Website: lowes
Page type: billing-address
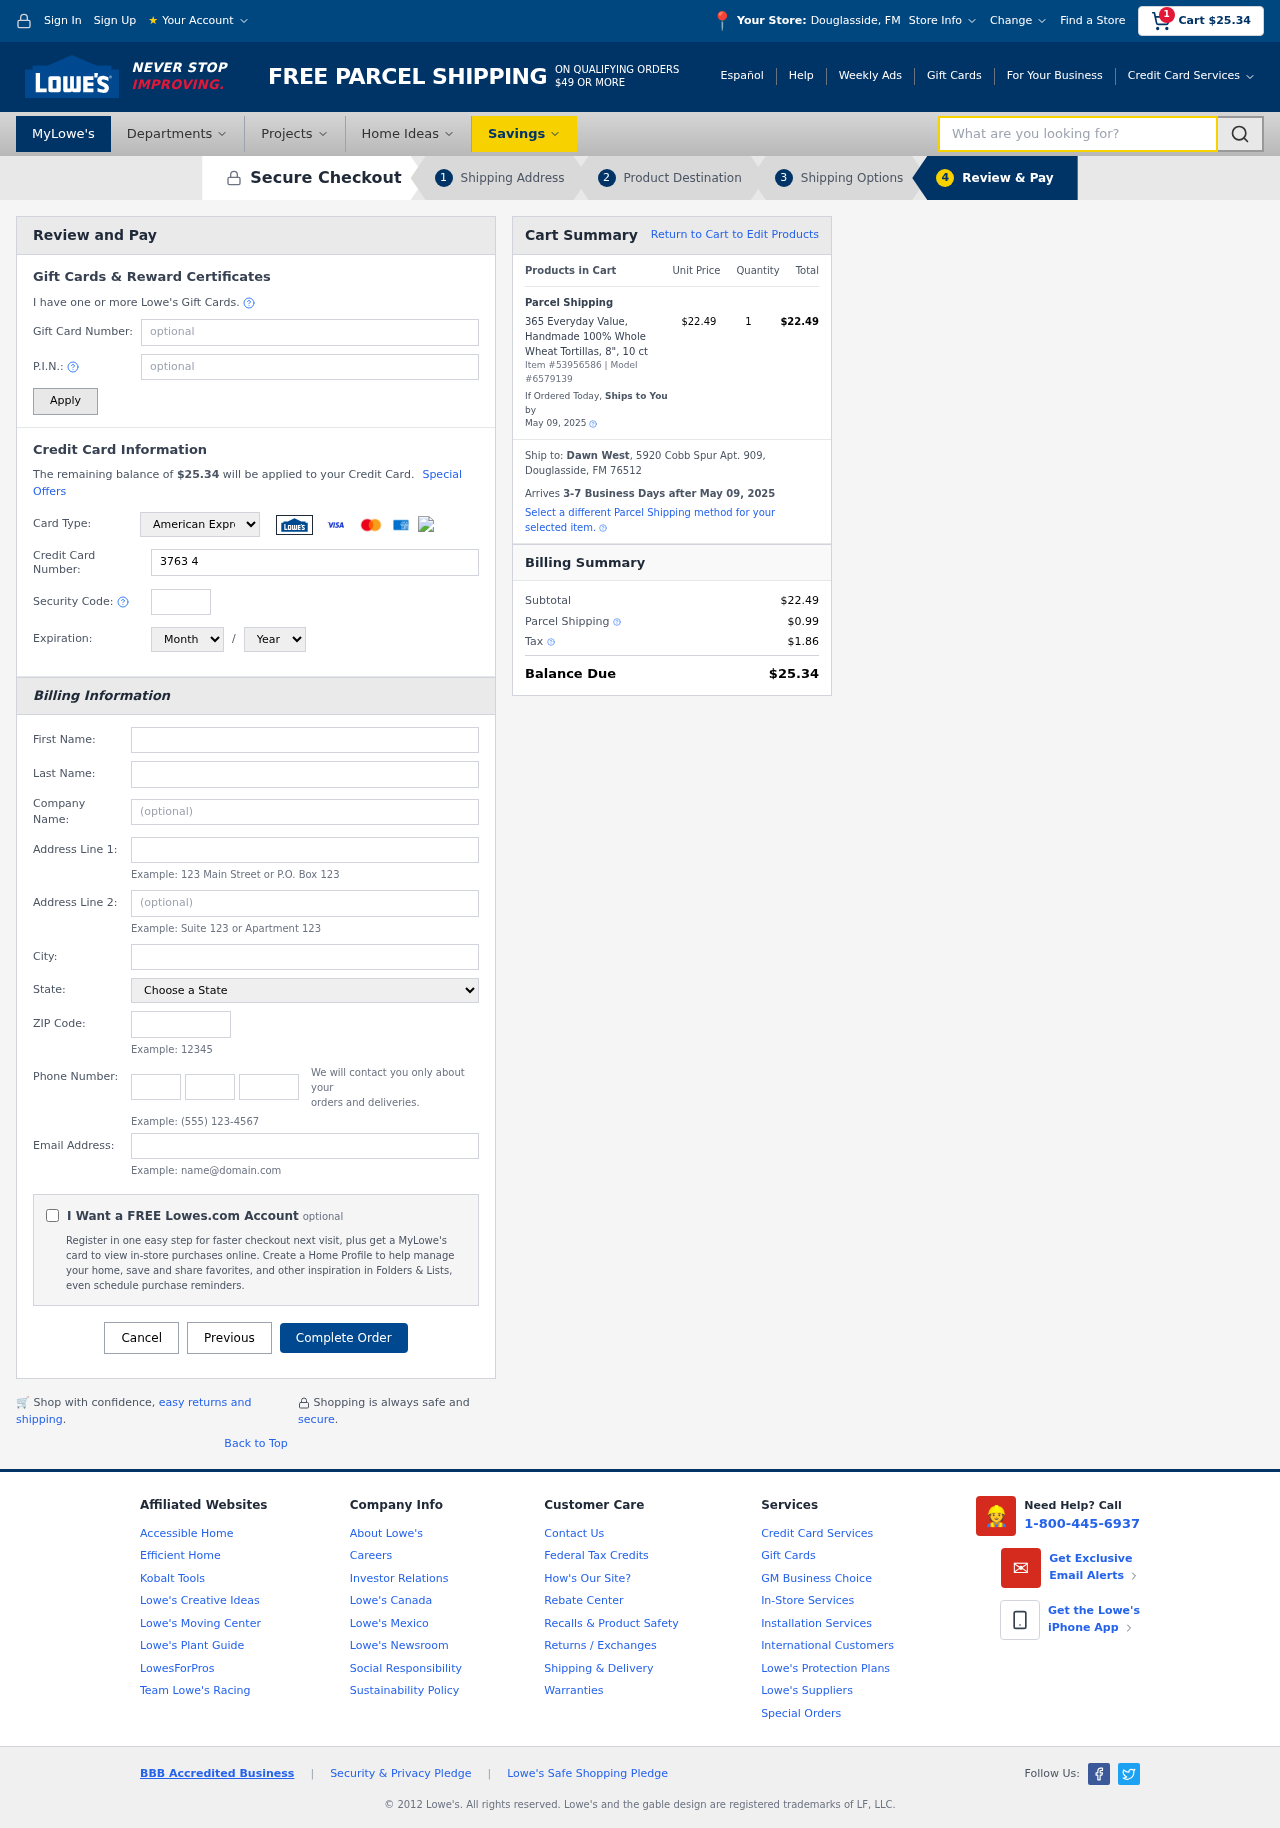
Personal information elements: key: PII_CARD_CVV
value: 0787
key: PII_CARD_EXPIRY_MONTH
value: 08
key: PII_CARD_EXPIRY_YEAR
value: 28
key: PII_CARD_NUMBER
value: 3763 4087 5344 406
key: PII_CARD_TYPE
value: American Express
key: PII_CITY
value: Douglasside
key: PII_CITY_STATE
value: Douglasside, FM
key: PII_COMPANY
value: Sanchez, Bowman and Henry
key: PII_EMAIL
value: dawnwest@yahoo.com
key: PII_FIRSTNAME
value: Dawn
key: PII_FULLNAME
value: Dawn West
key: PII_LASTNAME
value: West
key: PII_PHONE_AREA
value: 655
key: PII_PHONE_PREFIX
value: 877
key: PII_PHONE_SUFFIX
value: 4528
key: PII_POSTCODE
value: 76512
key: PII_STATE
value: FM
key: PII_STREET
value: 5920 Cobb Spur Apt. 909
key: PII_CITY_STATE_ZIP
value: Douglasside, FM 76512
Product elements: key: PRODUCT1_NAME
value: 365 Everyday Value, Handmade 100% Whole Wheat Tortillas, 8", 10 ct
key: PRODUCT1_PRICE
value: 22.49
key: PRODUCT1_QUANTITY
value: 1
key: PRODUCT_ITEM_NUMBER
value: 53956586
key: PRODUCT_MODEL_NUMBER
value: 6579139
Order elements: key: ORDER_SUBTOTAL
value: $25.34
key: ORDER_TOTAL
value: $25.34
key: ORDER_SHIPPING_DATE
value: May 09, 2025
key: ORDER_SUBTOTAL
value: $22.49
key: ORDER_DELIVERY_DATE
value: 3-7 Business Days after May 09, 2025
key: ORDER_SHIPPING_DATE2
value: May 09, 2025
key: ORDER_SUBTOTAL2
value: $22.49
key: ORDER_SHIPPING_COST
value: $0.99
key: ORDER_TAX
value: $1.86
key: ORDER_TOTAL2
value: $25.34
Search elements: key: HEADER_SEARCH
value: What are you looking for?